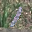
Label: 1